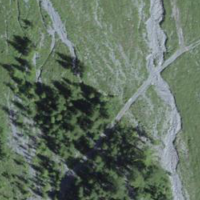
EUNIS habitat code: 23
Species observed at this site:
Parnassia palustris
Falco tinnunculus